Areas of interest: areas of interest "Commercial service"
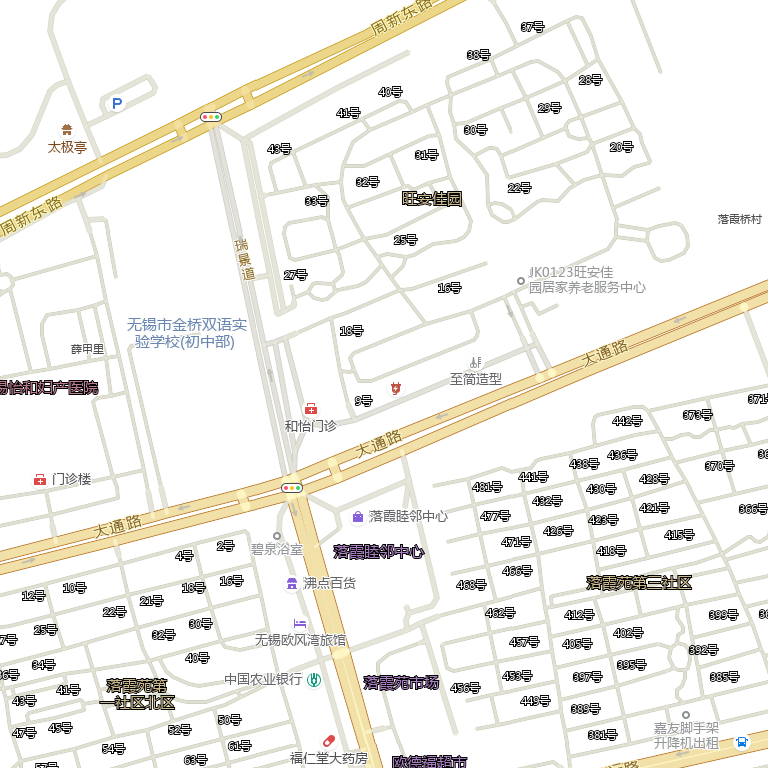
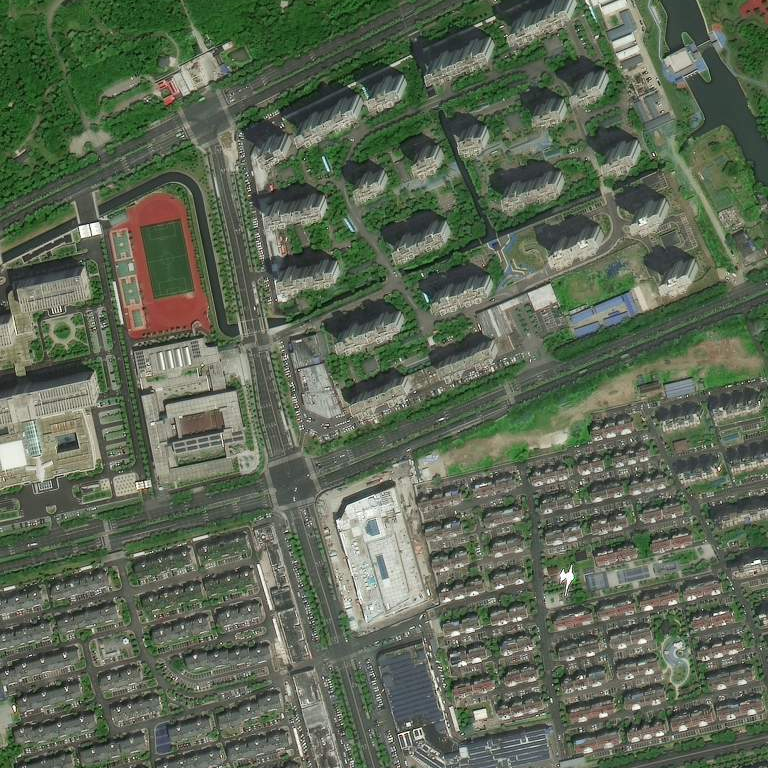